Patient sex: M
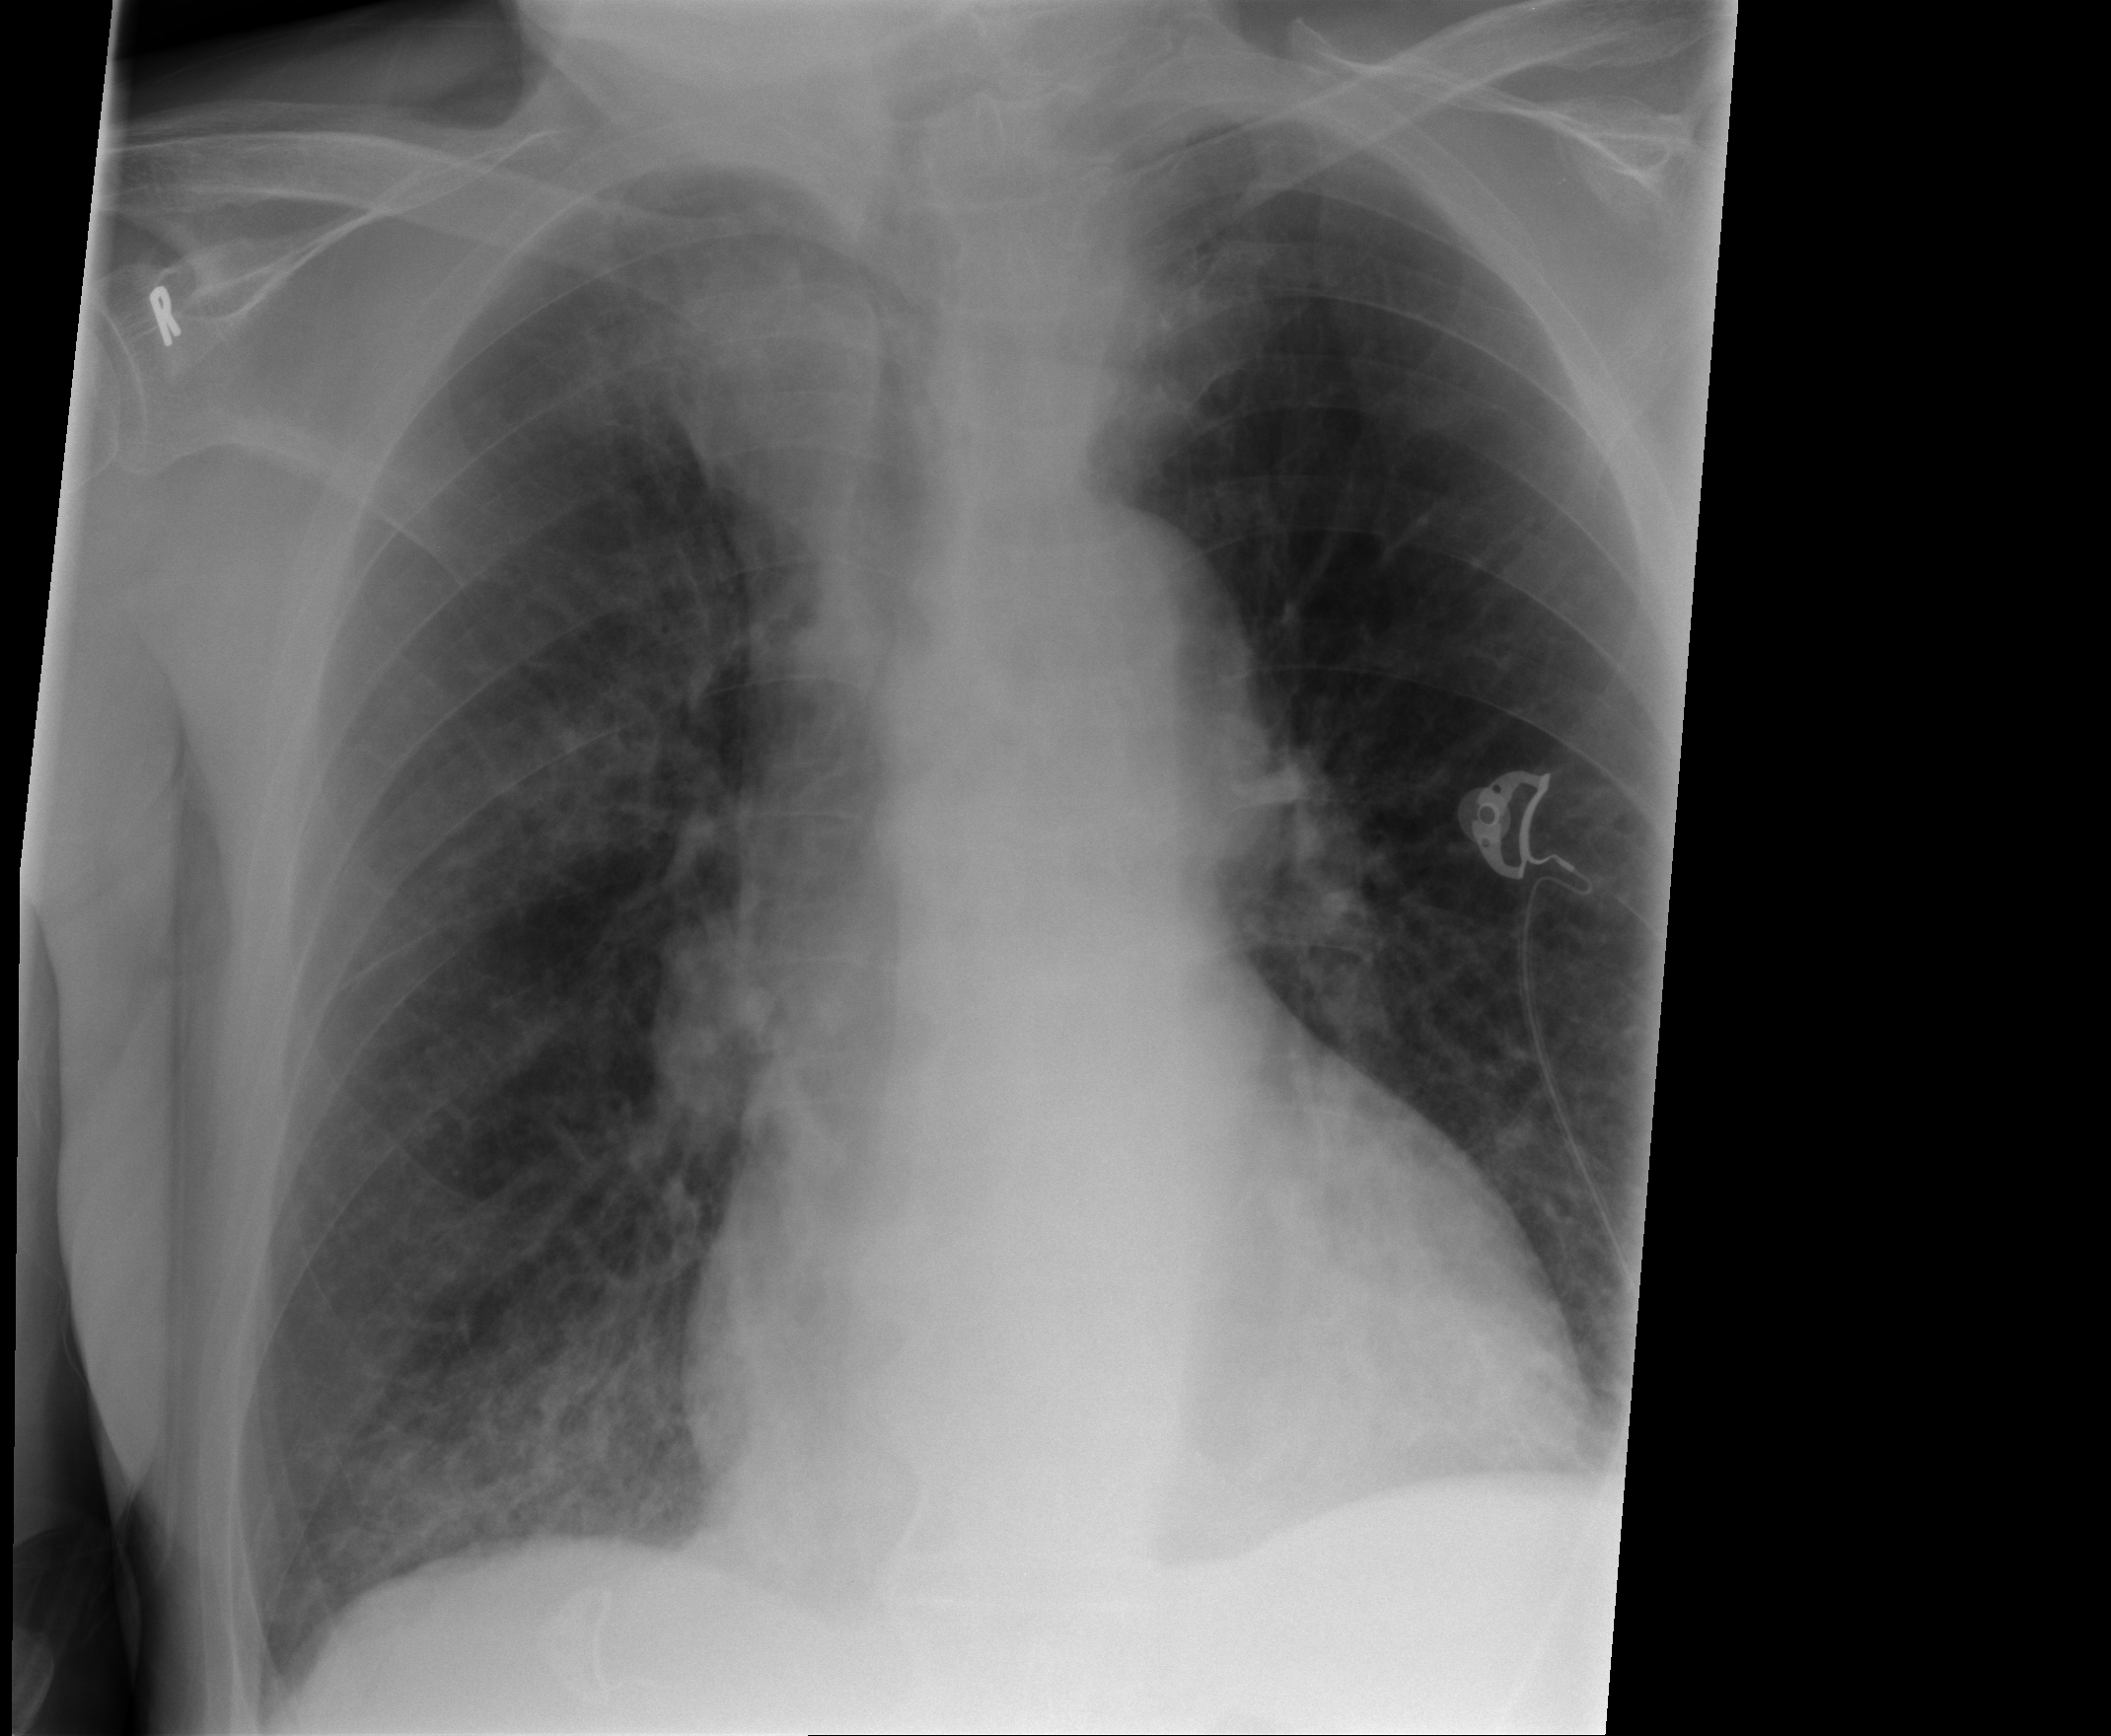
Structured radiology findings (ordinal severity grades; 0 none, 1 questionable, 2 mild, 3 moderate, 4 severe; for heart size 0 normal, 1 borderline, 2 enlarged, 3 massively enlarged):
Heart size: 1
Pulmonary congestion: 1
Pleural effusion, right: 0
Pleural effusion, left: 0
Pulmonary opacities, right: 1
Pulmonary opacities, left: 0
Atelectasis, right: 2
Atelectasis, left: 0